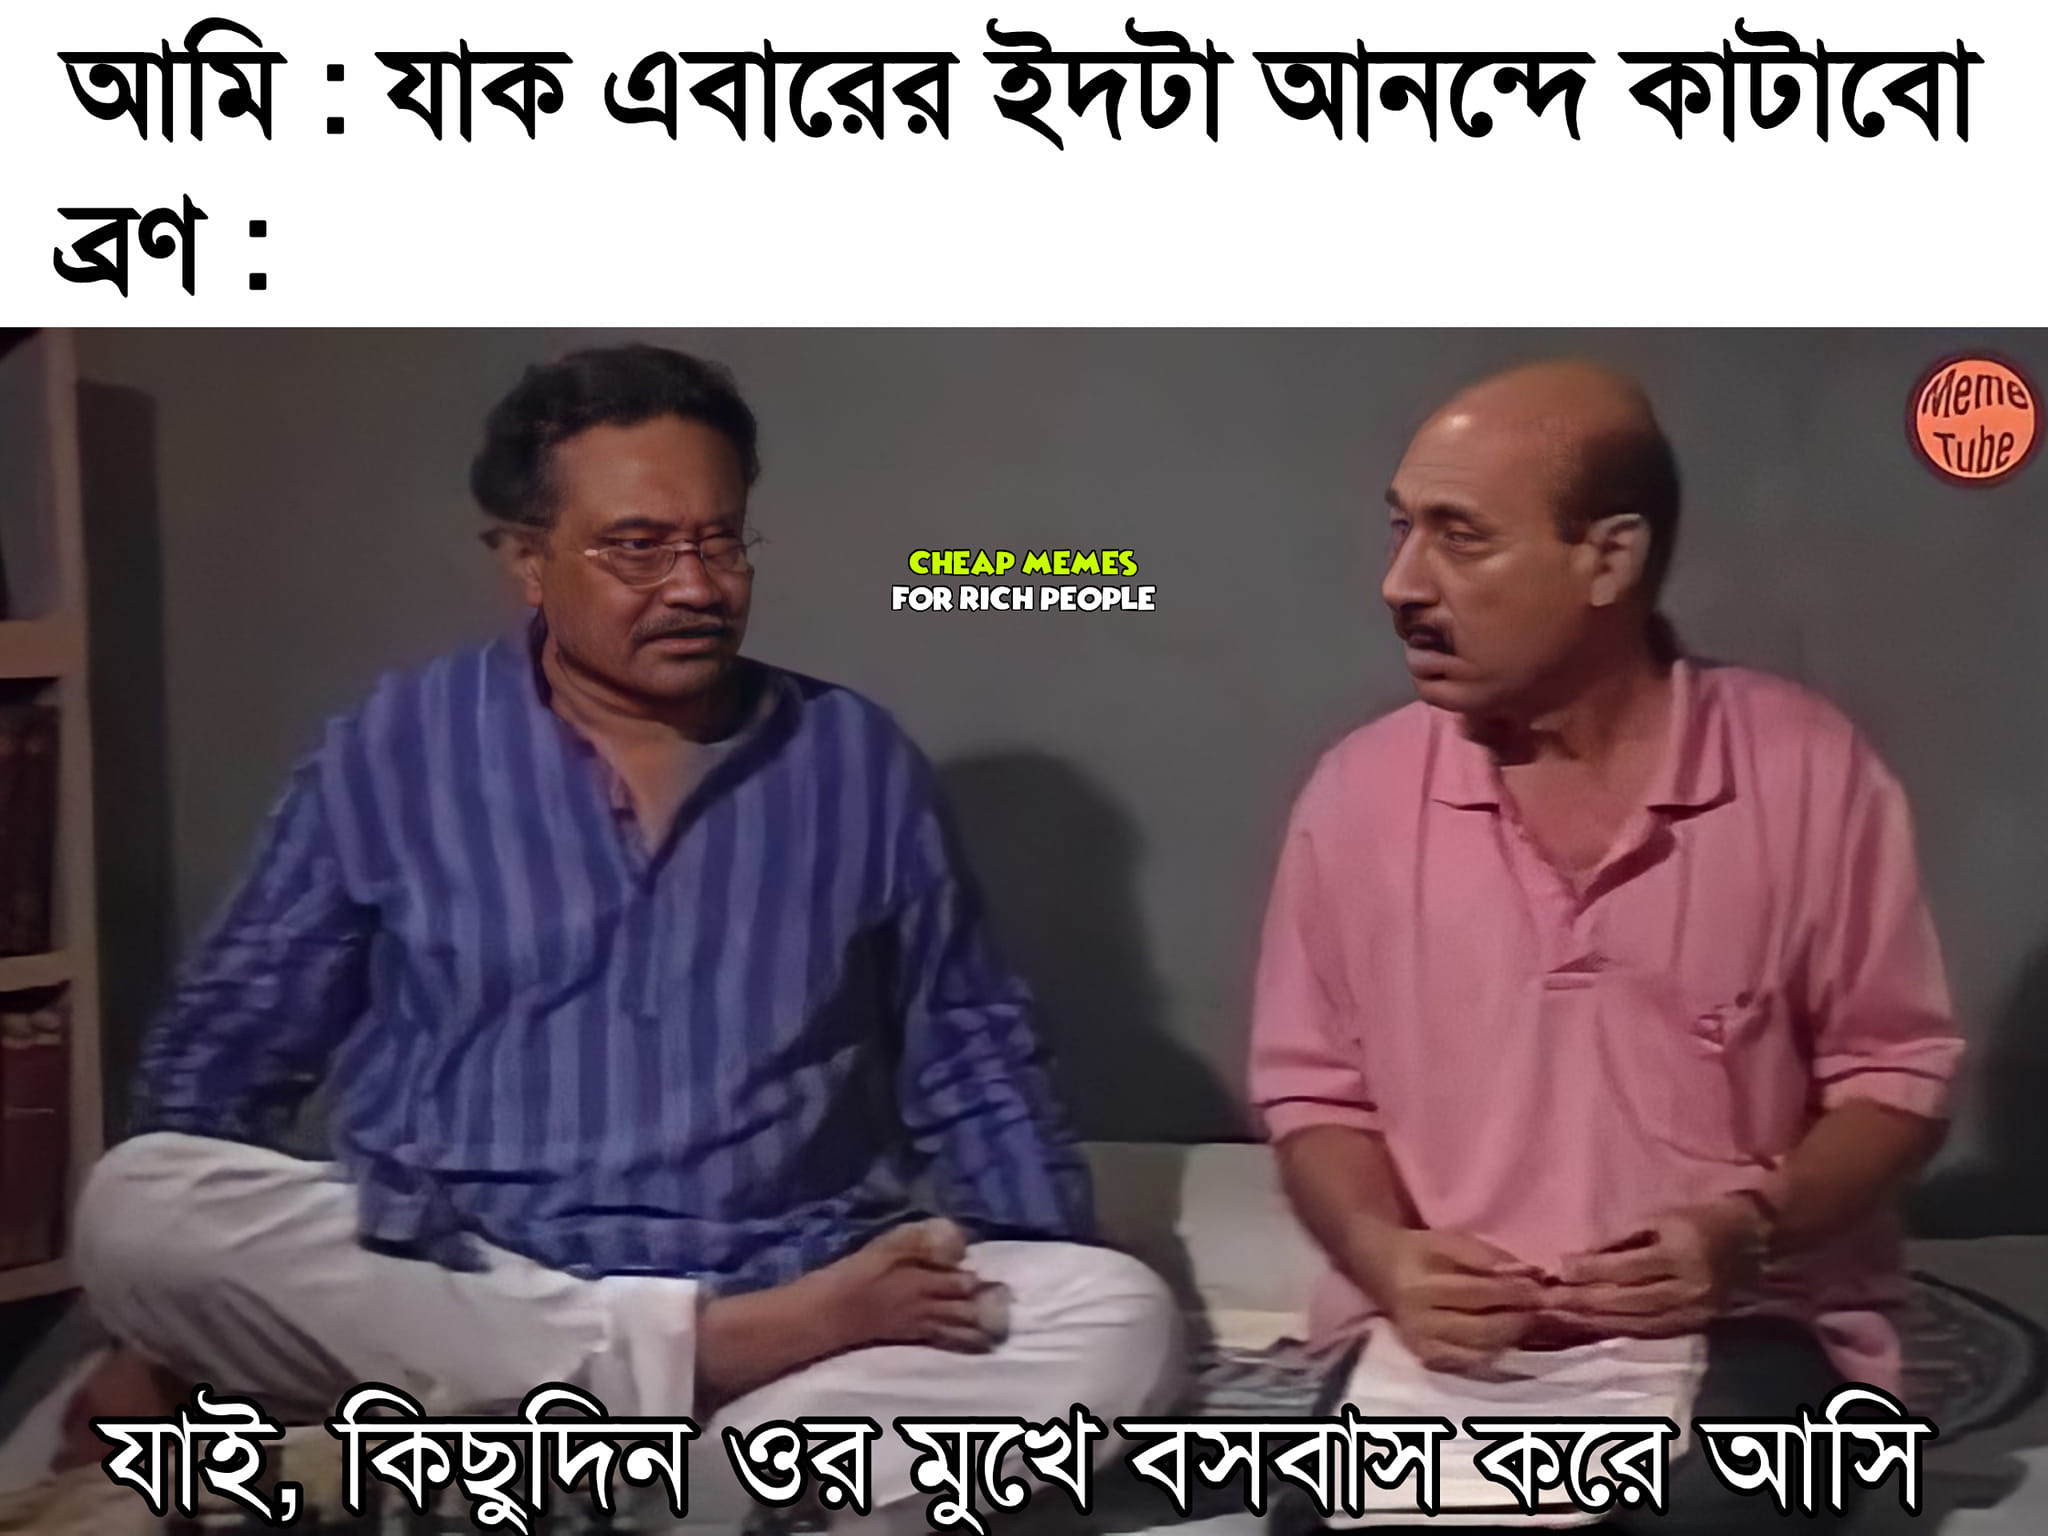
Caption: আমি :  যাক এবারের ইদটা আনন্দে কাটাবো    ব্রণ :     যাই , কিছুদিন ওর মুখে বসবাস করে আসি
Label: non-hate